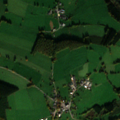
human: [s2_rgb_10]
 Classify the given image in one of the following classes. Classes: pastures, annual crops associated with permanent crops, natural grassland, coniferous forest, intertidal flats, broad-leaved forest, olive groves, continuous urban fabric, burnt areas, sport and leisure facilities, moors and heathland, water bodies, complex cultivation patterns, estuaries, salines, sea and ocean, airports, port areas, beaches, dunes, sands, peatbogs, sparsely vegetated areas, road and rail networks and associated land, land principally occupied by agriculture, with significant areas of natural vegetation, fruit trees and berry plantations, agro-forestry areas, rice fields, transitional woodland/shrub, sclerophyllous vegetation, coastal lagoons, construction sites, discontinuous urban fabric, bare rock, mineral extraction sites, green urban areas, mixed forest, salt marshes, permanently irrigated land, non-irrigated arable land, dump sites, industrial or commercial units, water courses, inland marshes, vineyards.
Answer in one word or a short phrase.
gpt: pastures, coniferous forest, mixed forest